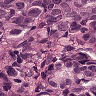
Metastatic tissue present: yes